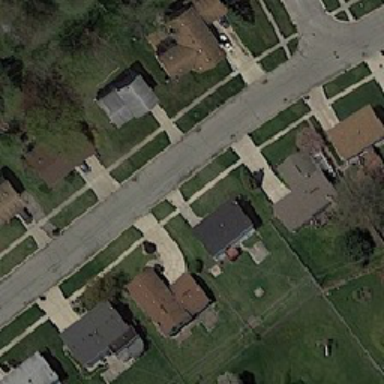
Some flat are on both sides of the courtyard and the road .